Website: crate-barrel
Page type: customer-info-address
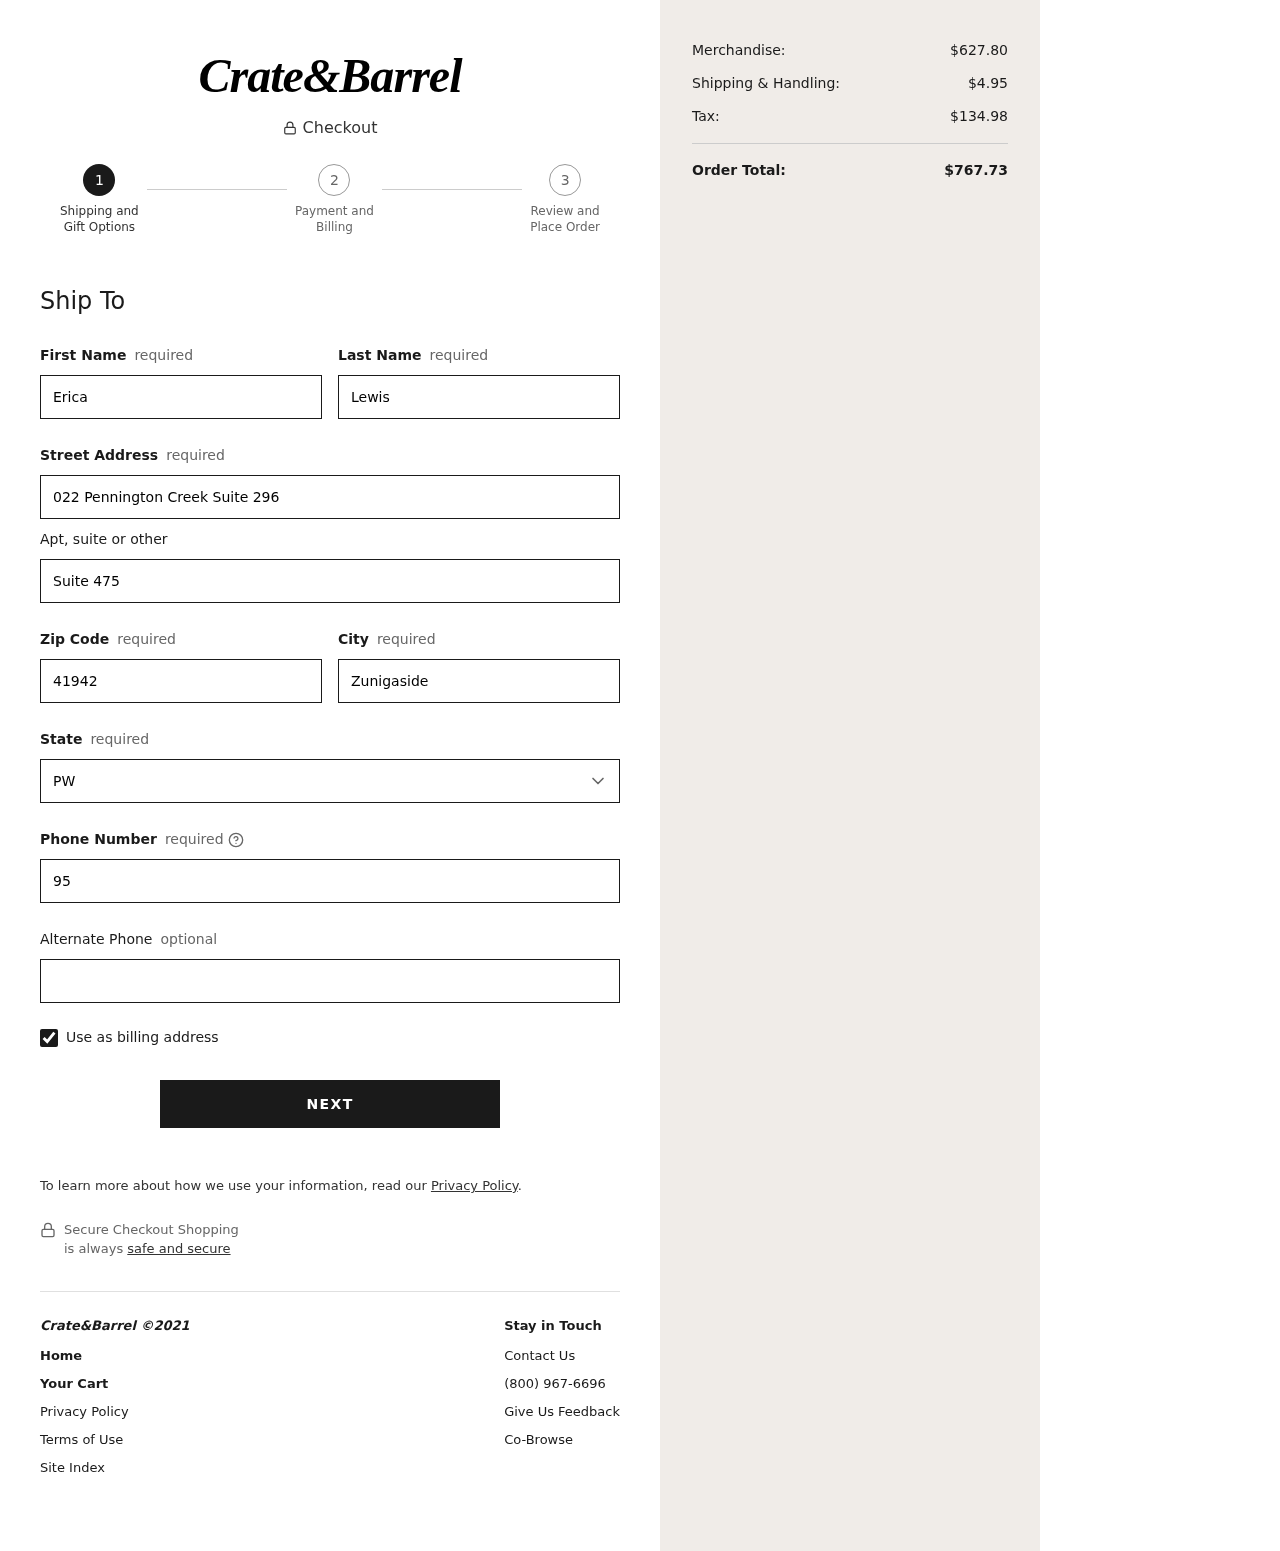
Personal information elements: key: PII_STATE
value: PW
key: PII_FIRSTNAME
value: Erica
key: PII_LASTNAME
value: Lewis
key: PII_STREET
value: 022 Pennington Creek Suite 296
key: PII_STREET2
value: Suite 475
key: PII_POSTCODE
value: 41942
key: PII_CITY
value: Zunigaside
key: PII_PHONE
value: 9502065269
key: PII_PHONE_ALT
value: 4185574662
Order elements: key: ORDER_SUBTOTAL
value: $627.80
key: ORDER_SHIPPING_COST
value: $4.95
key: ORDER_TAX
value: $134.98
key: ORDER_TOTAL
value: $767.73